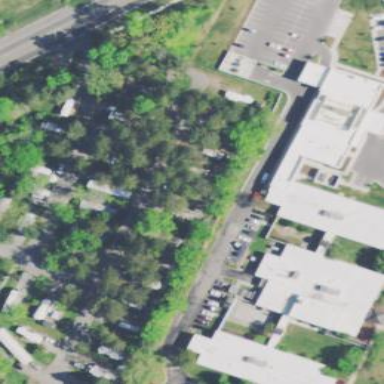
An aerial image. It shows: Healthcare clinic located within hospital building.